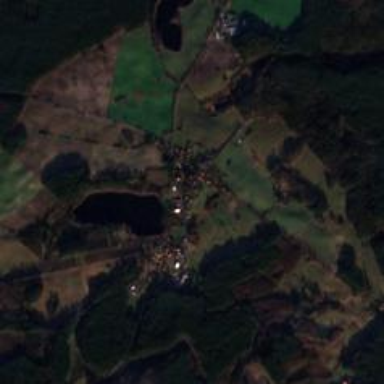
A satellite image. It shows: Village.